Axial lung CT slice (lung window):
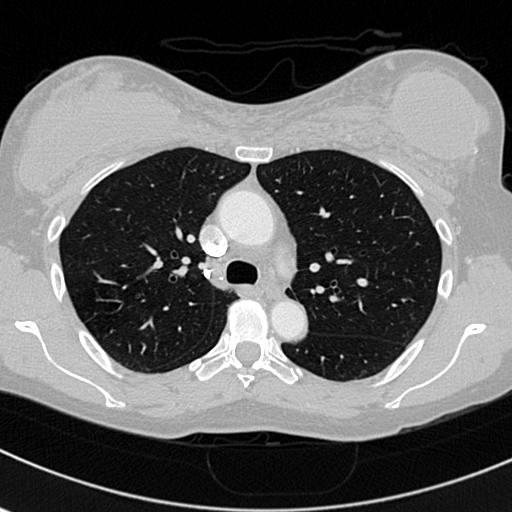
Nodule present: no